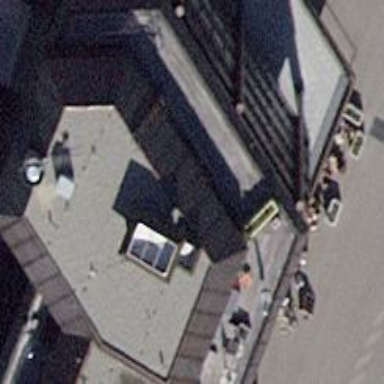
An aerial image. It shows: Cafe.